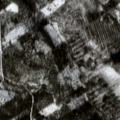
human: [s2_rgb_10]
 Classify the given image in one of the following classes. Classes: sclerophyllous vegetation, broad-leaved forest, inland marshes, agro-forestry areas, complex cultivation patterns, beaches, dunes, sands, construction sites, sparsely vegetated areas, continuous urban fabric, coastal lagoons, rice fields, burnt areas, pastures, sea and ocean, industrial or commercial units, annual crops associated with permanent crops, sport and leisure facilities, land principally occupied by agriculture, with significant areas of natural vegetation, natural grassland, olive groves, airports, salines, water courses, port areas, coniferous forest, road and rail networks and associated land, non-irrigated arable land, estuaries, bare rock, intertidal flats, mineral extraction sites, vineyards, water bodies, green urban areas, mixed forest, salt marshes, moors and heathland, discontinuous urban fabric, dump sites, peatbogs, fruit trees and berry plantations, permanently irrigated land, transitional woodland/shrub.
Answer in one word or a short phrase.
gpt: mixed forest, transitional woodland/shrub